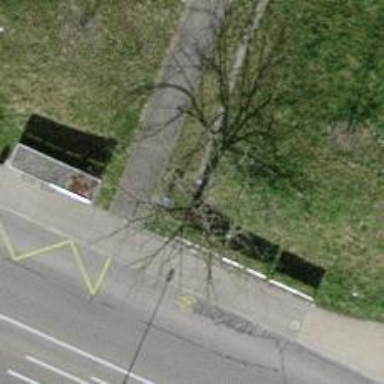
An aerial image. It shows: Public bookcase.